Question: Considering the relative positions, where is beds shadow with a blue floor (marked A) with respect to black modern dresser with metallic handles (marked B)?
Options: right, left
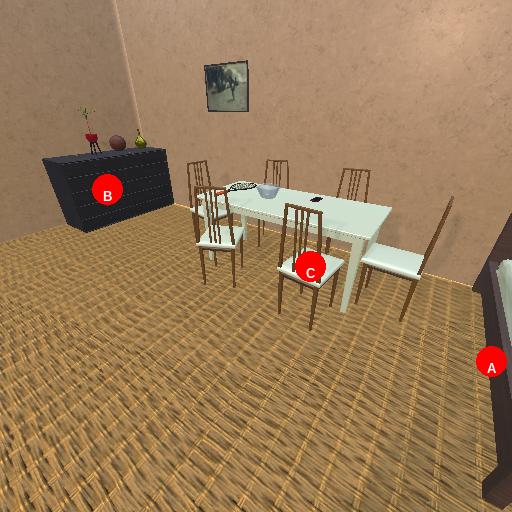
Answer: right